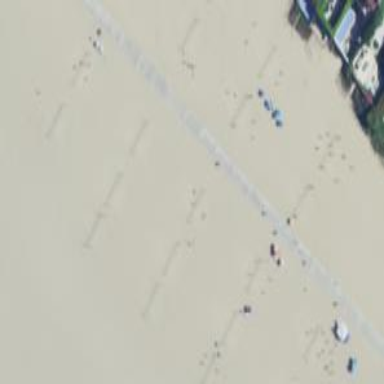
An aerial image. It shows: Sandy pitch designated for beach volleyball.